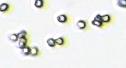
Label: Phaeocystis